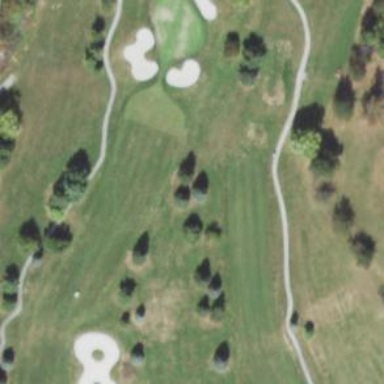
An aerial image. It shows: Grassy fairway on golf course.